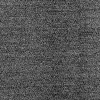
Atmospheric dust classification: dusty